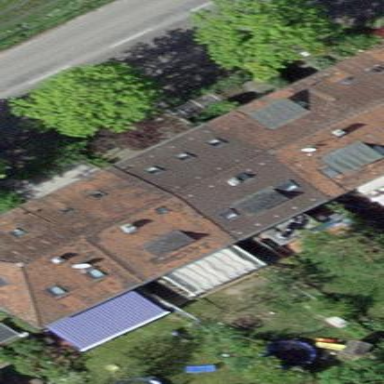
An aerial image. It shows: Terrace building.